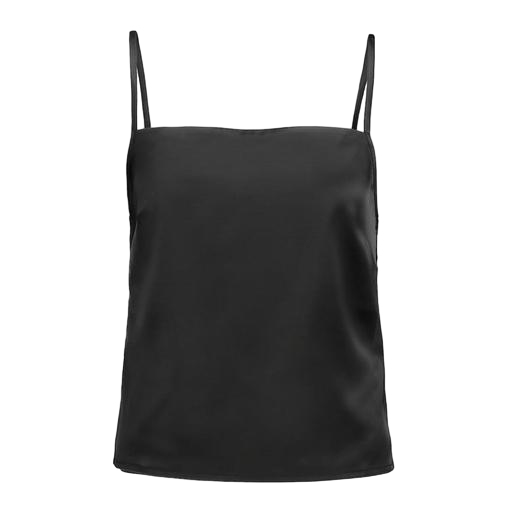
black women's fluid cami, black tompkins cami, black clean cami, white background